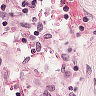
Metastatic tissue present: no